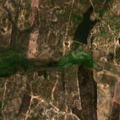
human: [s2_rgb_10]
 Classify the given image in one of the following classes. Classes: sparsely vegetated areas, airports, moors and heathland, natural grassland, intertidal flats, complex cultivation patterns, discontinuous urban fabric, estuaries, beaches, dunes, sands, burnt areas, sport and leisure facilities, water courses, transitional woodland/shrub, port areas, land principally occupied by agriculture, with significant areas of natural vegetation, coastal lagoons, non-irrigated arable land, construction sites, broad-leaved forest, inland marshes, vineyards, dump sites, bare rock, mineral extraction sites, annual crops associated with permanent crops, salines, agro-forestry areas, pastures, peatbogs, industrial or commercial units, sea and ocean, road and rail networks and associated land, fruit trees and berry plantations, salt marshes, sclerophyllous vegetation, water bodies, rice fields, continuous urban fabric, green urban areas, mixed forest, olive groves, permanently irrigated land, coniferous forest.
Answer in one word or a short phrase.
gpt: complex cultivation patterns, agro-forestry areas, broad-leaved forest